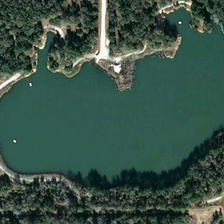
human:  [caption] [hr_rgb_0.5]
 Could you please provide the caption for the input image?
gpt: many green trees are around an irregular green pond .

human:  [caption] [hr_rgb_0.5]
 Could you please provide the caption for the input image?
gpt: many green trees are around an irregular green pond .

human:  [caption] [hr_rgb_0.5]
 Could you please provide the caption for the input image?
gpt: many green trees are around an irregular green pond .

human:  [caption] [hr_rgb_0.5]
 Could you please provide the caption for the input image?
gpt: many green trees are around an irregular green pond .

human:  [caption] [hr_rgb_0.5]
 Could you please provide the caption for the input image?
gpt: many green trees are around an irregular green pond .